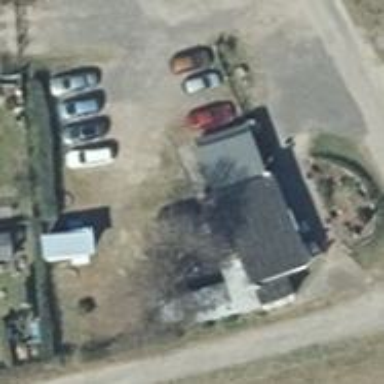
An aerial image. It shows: Pub.